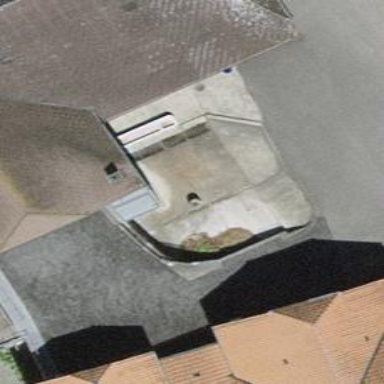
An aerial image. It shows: Fountain.